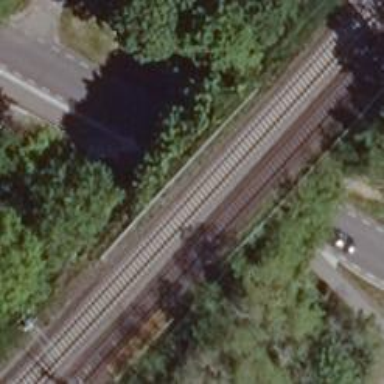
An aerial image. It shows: Bridge over electrified railway with contact lines.